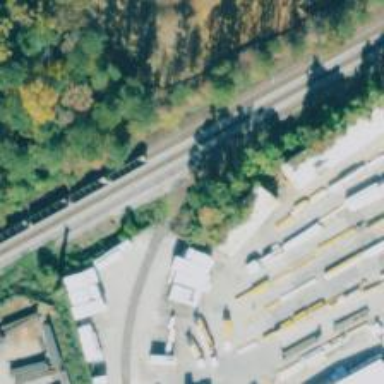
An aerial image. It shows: Rail spur service for lumber transportation.